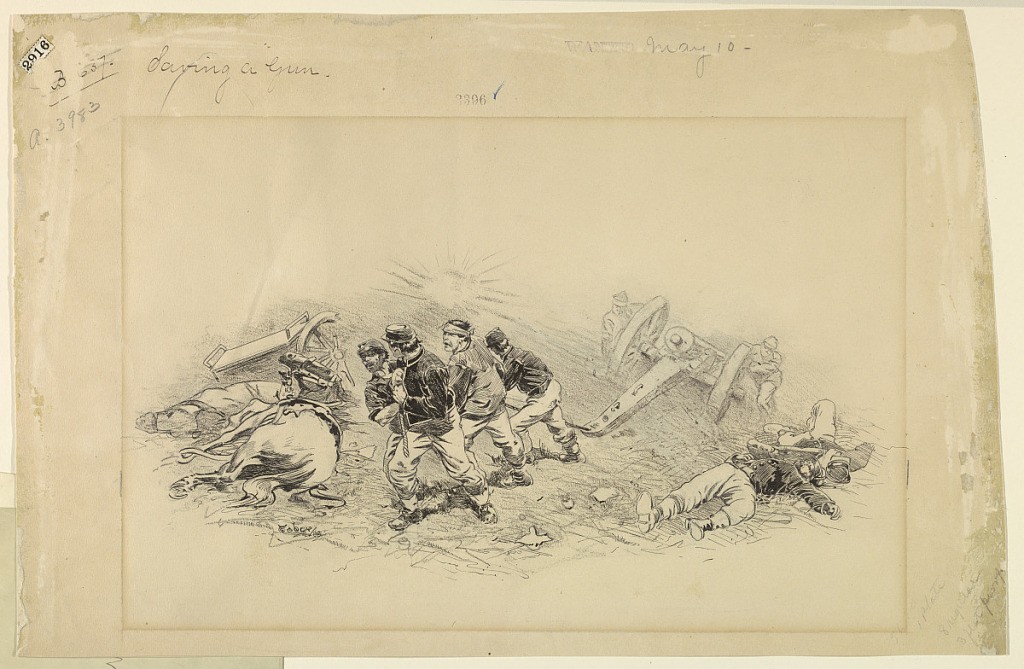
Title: Saving a Gun
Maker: Isaac Walton Taber, American, 1857–1933
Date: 1888
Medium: Crayon, pen and ink, on paper
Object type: Drawing
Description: Four soldiers dragging a gun across the battlefield, which is strewn with the dead.